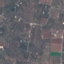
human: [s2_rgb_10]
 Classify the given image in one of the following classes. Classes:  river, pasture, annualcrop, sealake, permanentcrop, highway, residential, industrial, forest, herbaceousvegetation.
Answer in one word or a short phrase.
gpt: PermanentCrop